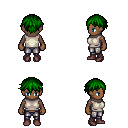
a pixel art fantasy rpg character, female body template, human, dark skin, white sleeveless shirt, metal pants, green short bangs hairstyle, maroon shoes, four views (front, back, left, right), 2x2 character sprite sheet, small pixel art, hard edges, no anti-aliasing